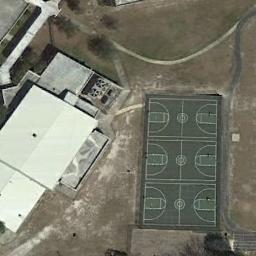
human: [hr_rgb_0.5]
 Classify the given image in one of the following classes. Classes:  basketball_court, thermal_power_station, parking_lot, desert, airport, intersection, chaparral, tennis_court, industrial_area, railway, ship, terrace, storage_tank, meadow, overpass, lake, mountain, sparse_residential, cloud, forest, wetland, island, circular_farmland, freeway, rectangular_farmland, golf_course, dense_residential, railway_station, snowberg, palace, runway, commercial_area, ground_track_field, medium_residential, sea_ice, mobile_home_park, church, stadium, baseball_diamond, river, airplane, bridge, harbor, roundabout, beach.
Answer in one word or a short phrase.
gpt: basketball_court